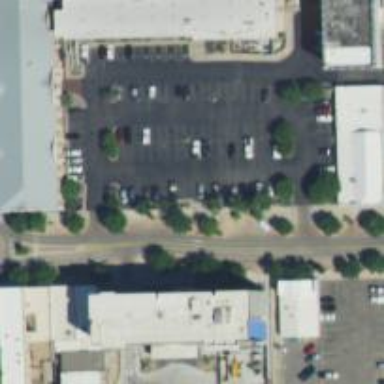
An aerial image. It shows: Parking space.